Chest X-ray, PA view. Patient: 30 years old, sex M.
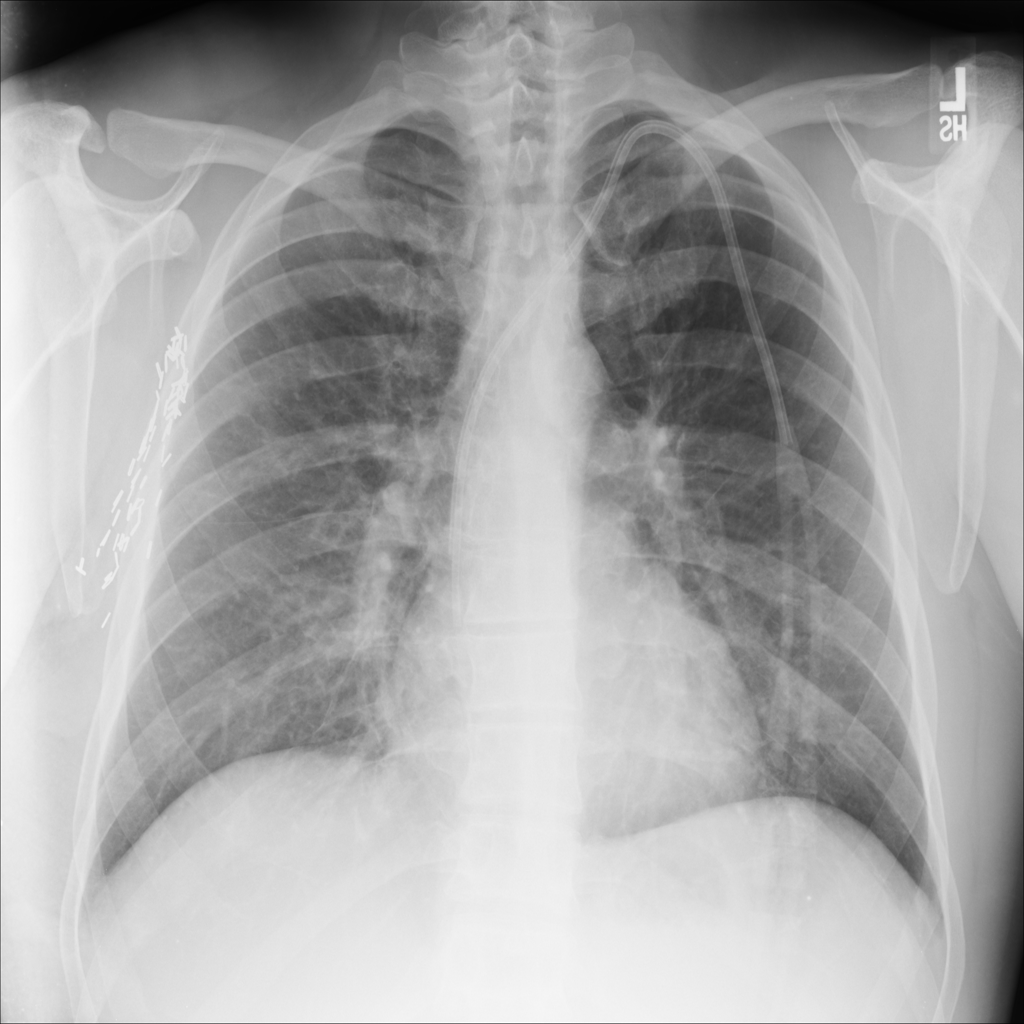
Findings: Edema, Infiltration